Question: I am not good at English, so sentences may be wrong.
I want to distribute excel files prepared in advance to users. Is it possible to realize such a system with shiny? No problem with .zip.
Thank you
### ui.R
'''
shinyUI(
fluidPage(
downloadButton('downloadData', 'Excel Download')
)
)
'''
### server.R
'''
shinyServer(function(input, output) {
output$downloadData <- downloadHandler(
filename = "distribution.xlsx",
content = "distribution_excel"
)
})
'''

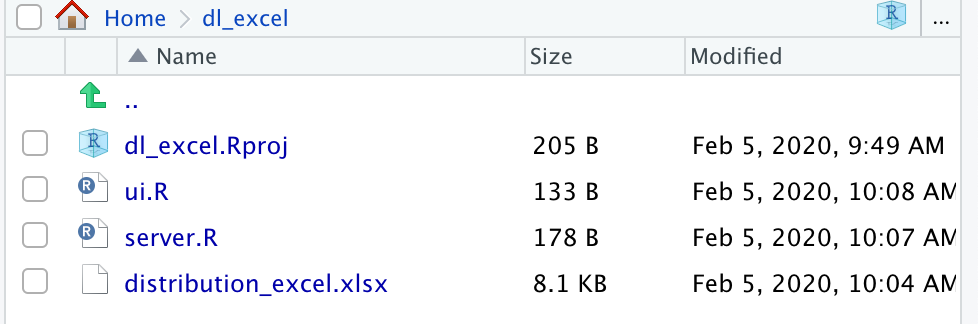
Answer: Yes, it is possible and you were nearly there. Below is a minimal working example. I assume that your '.xlsx' file is located in the same folder as your 'app.R'. Notice that I have created the app in a single R file as opposed to two separate files.
The trick to getting the file to download is to use a function for the content inside of 'downloadHandler()'. Specifically we are using the base function 'file.copy()'. Clicking the button should now download the file: 'distribution.xlsx'. This file can obviously be exchanged with a zip file.
If you want different users to access different Excel files, you can write an additional function inside of your server function that passes the file argument to the 'downloadHandler()'.
'''
# Load packages ----
pkgs <- c("shiny")
invisible(lapply(pkgs, require, character.only = TRUE))
# Set up the UI ----
ui <- fluidPage(
# Define your download button
downloadButton(
outputId = "downloadData",
label = "Excel Download"
)
)
# Set up the server side ----
server <- function(input, output, session) {
# Define the download handler with function() for content.
output$downloadData <- downloadHandler(
filename = "distribution.xlsx",
content = function(file) {
file.copy("distribution.xlsx", file)
}
)
}
# Combine into an app ----
shinyApp(ui = ui, server = server)
'''